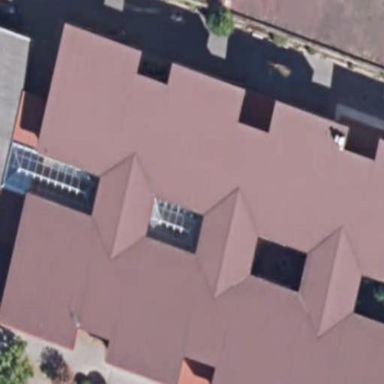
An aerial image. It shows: School building.